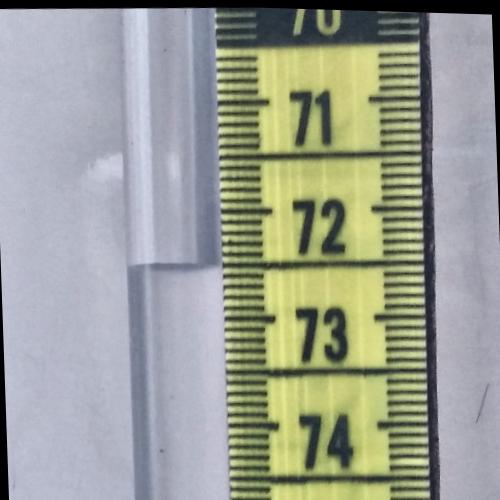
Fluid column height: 72.5 cm